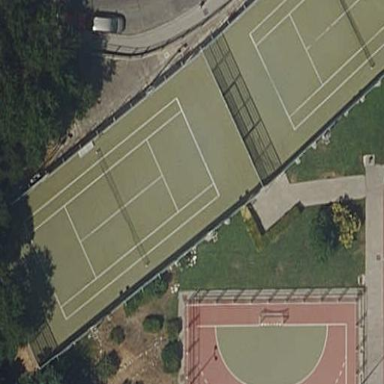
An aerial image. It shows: Tennis court on pitch.